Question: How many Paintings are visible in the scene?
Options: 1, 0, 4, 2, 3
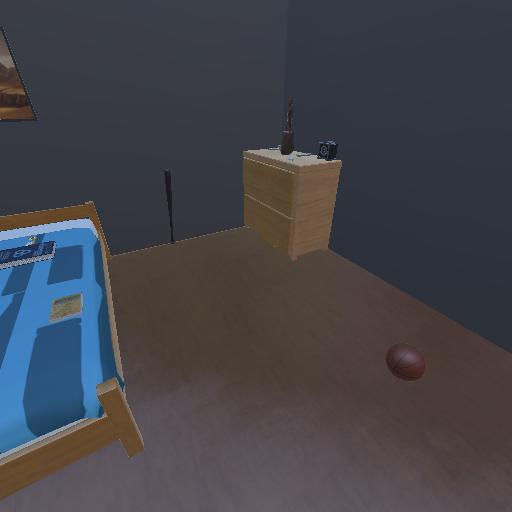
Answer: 1